Question: I want to make an animation like SwichView example in "Beginning iPhone development". My animation code:
'''
[UIView beginAnimations:@"View Flip" context:nil];
[UIView setAnimationDuration:1.25];
[UIView setAnimationCurve:UIViewAnimationCurveEaseInOut];
[UIView setAnimationTransition:
UIViewAnimationTransitionFlipFromRight
forView:self.view cache:YES];
[blueViewController viewWillAppear:YES];
[yellowViewController viewWillDisappear:YES];
[blueViewController.view removeFromSuperview];
[self.view insertSubview:yellowViewController.view atIndex:0];
[yellowViewController viewDidDisappear:YES];
[blueViewController viewDidAppear:YES];
[UIView commitAnimations];
'''

But i want my Toolbar don't "flip" with another view. I don't want it perform any animation. Can i do it?
Here is SwitchView example:
<URL>
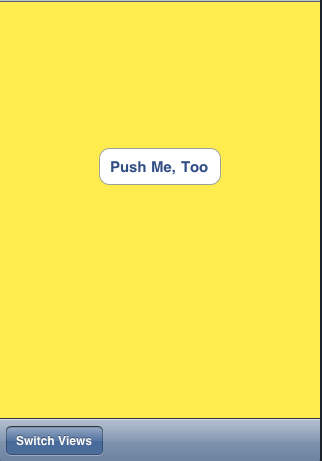
Answer: See 'TransitionViewController.m' in Apple's UICatalog sample code.